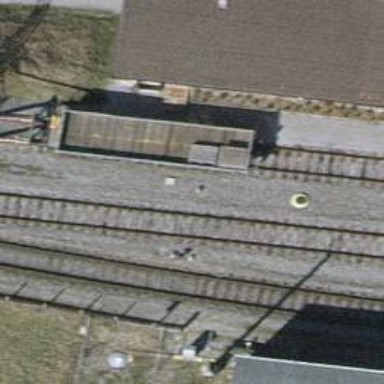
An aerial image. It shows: Single track abandoned railway siding.